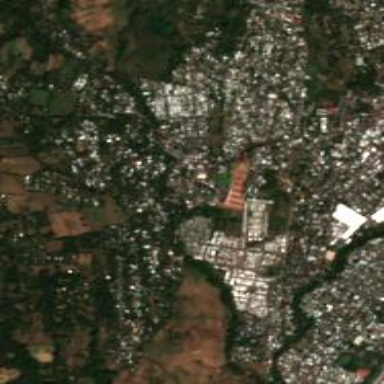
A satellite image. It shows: Town.